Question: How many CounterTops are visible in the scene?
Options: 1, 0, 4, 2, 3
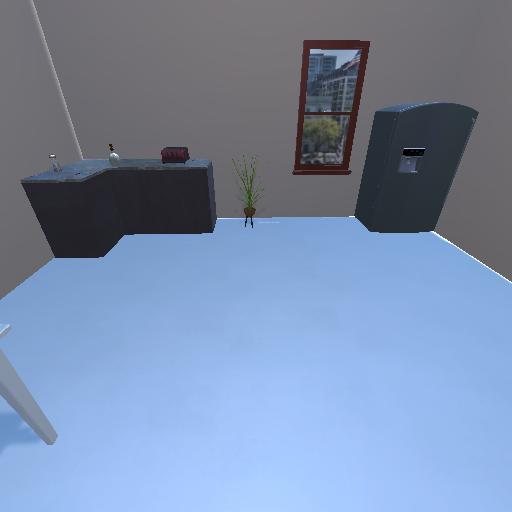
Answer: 1